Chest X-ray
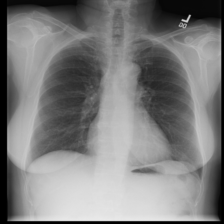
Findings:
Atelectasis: negative
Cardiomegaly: negative
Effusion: negative
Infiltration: positive
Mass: negative
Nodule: negative
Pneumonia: negative
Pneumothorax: negative
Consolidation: negative
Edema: negative
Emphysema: negative
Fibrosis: negative
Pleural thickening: negative
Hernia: negative